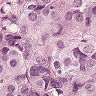
Metastatic tissue present: yes